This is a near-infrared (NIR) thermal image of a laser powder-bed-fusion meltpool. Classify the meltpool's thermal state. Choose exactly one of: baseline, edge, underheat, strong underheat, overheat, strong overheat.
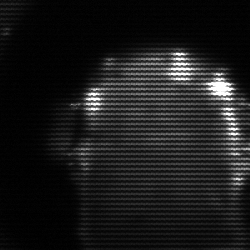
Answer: baseline